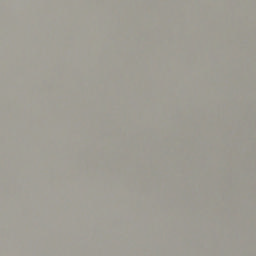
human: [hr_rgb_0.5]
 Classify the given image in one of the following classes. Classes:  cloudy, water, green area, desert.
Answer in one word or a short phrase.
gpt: cloudy